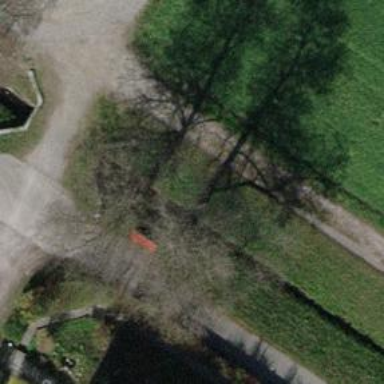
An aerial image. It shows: Red bench.